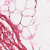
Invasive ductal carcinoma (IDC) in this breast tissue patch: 0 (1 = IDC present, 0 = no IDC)